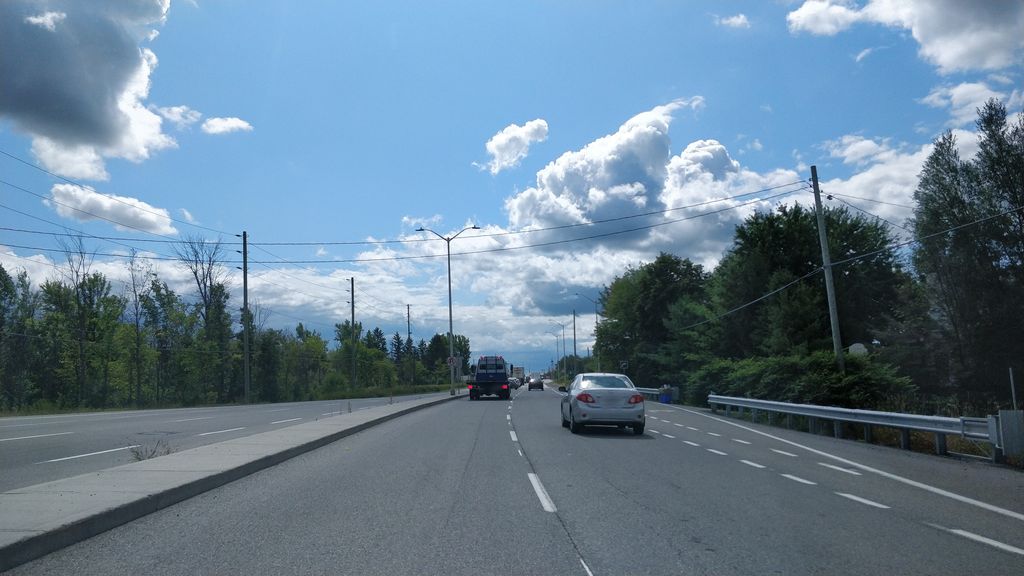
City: ottawa-gatineau